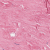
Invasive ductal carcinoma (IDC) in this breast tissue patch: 0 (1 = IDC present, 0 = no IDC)